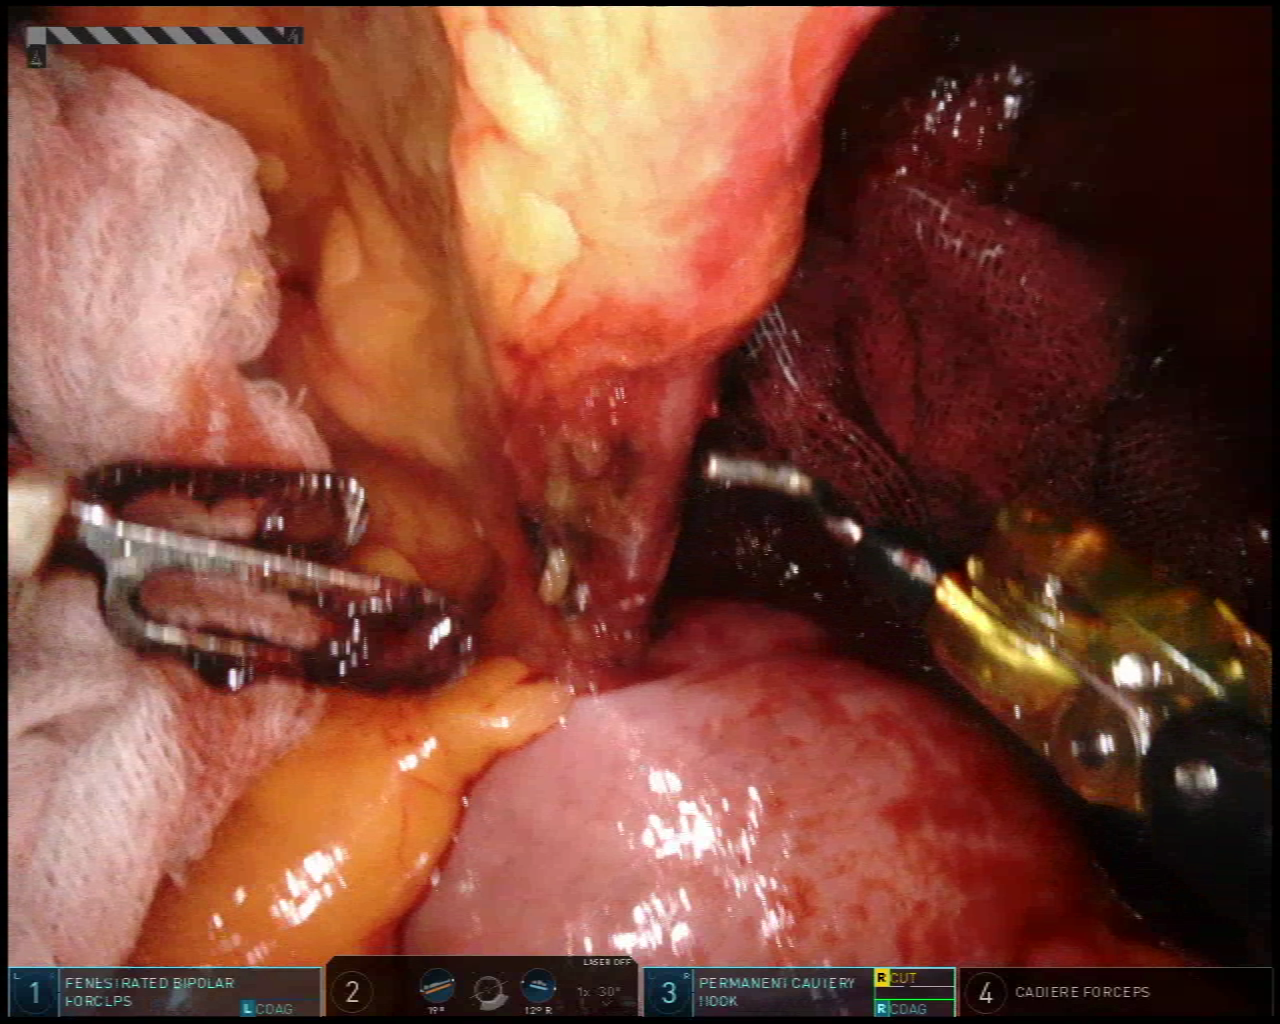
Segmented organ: intestinal_veins
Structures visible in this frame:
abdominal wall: no
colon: yes
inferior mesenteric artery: no
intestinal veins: yes
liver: no
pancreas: no
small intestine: no
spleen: no
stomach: no
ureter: no
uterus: no
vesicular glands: no